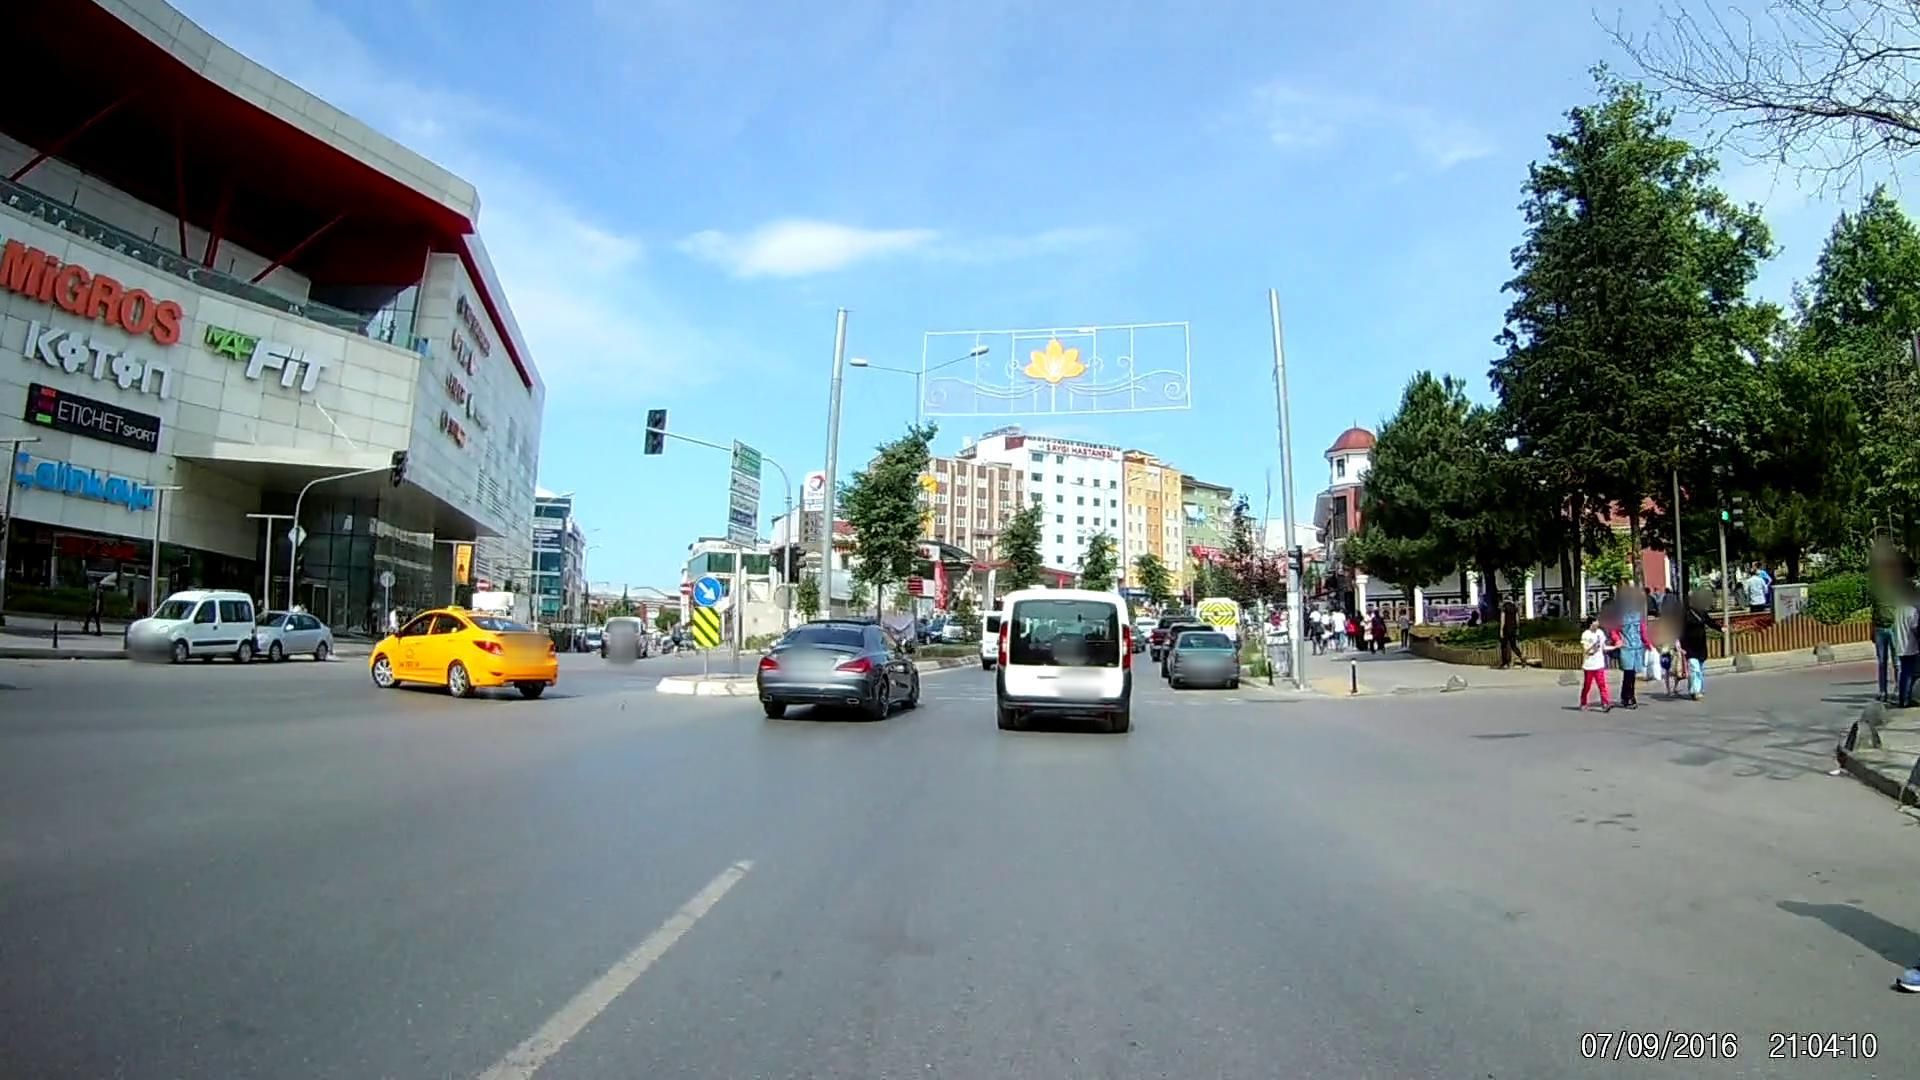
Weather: clear
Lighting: day
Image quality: good
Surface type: driving surface
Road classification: primary, tertiary
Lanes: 1.0
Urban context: urban centre
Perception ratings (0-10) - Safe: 3.95, Lively: 9.54, Beautiful: 5.34, Boring: 2.79, Depressing: 4.52, Wealthy: 4.93